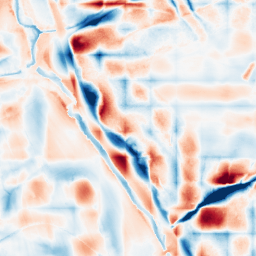
Category: wavelet
Decomposition family: wavelet_biorthogonal
Decomposition parameters: wavelet: bior2.4
level: 5
Upsampling method: lanczos
Upsampling parameters: scale: 2
Upsampling scale: 2